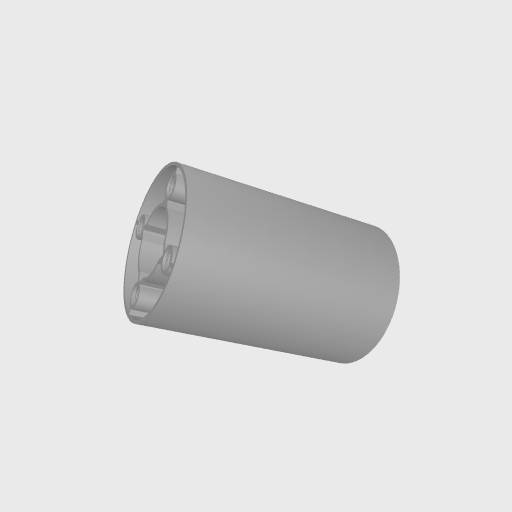
Part: GoTUBE48